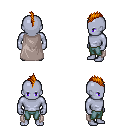
a pixel art fantasy rpg character, male body template, dark elf, purple skin, gray cape, teal pants, dark blonde mohawk hairstyle, four views (front, back, left, right), 2x2 character sprite sheet, small pixel art, hard edges, no anti-aliasing